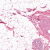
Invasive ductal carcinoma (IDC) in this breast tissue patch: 0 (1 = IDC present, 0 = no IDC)